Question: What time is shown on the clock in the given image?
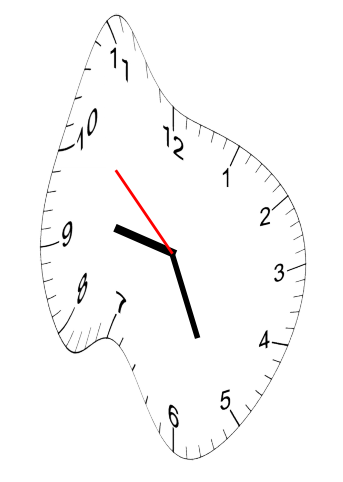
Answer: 09:25:52